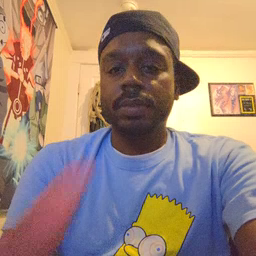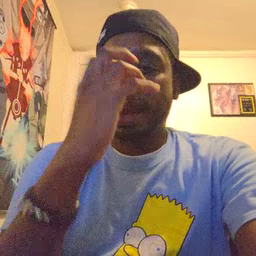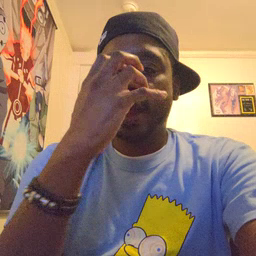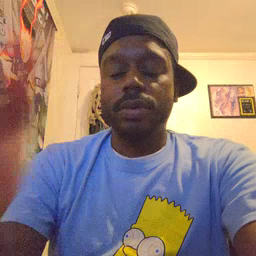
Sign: clown